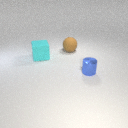
small blue metal cylinder to the right of large brown rubber sphere